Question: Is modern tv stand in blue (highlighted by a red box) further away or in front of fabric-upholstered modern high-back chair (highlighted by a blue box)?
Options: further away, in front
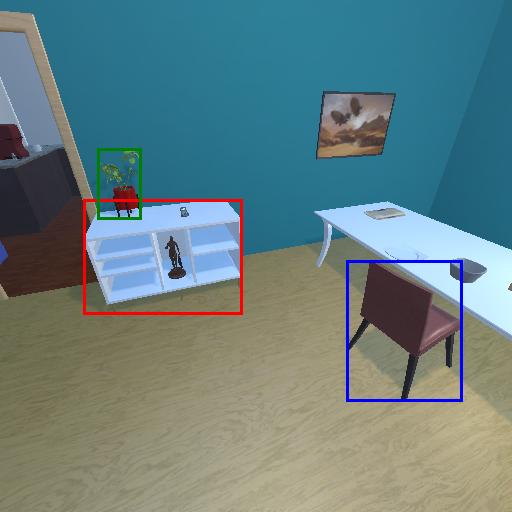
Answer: further away